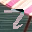
Label: 7